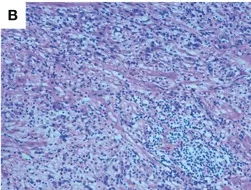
(A, B): HE staining of the tumor showed diffuse growth of paraganglioma cells with moderately to poorly differentiated tubular adenocarcinoma.
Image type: pathology (h&e)